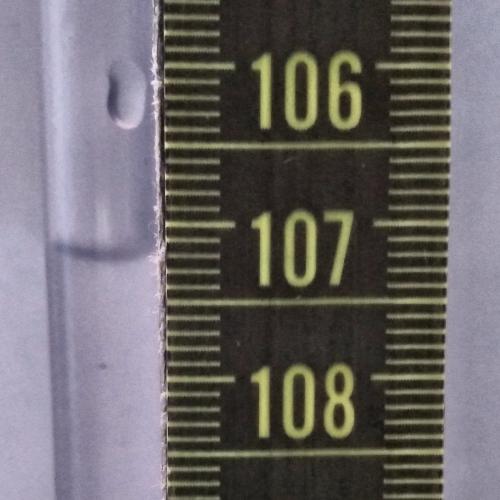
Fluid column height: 107.2 cm